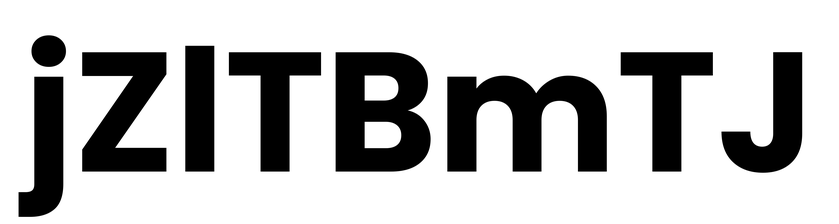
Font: Poppins-Bold